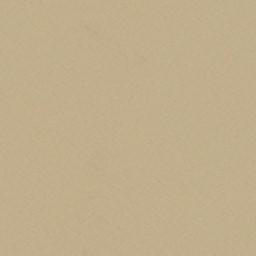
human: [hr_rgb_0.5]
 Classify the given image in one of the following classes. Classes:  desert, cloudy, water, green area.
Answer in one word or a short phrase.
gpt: desert